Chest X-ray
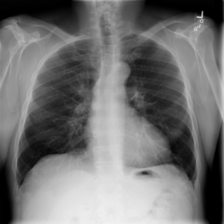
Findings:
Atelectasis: negative
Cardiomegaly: negative
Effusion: negative
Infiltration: negative
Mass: negative
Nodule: negative
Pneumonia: negative
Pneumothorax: negative
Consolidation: negative
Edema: negative
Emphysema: negative
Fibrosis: negative
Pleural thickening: negative
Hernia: negative